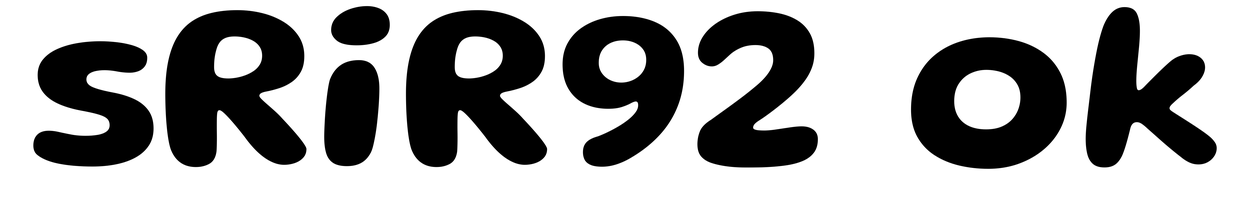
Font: Gluten_SemiBold